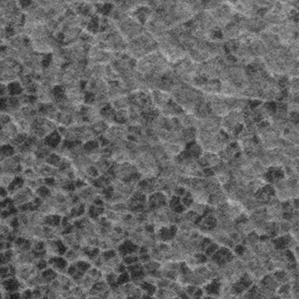
Label: frost